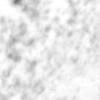
Label: no_change